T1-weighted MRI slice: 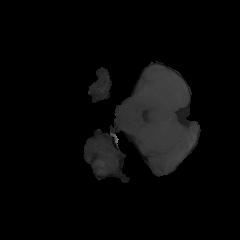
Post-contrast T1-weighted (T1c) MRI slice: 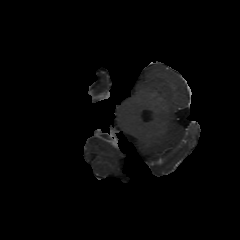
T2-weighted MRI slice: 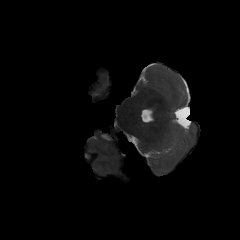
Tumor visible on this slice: no